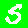
Digit: 5